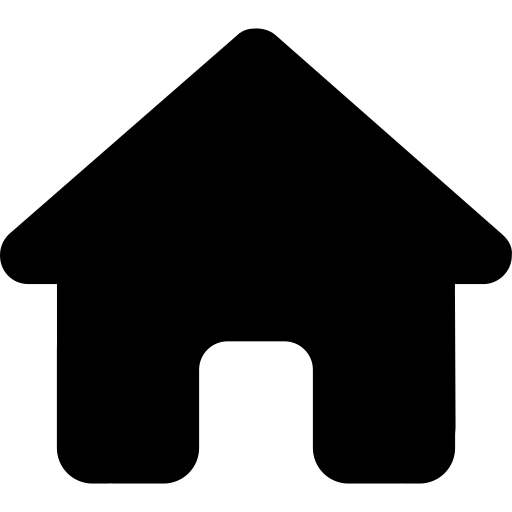
Tags: icon, FontAwesome, fa-icon, solid, house